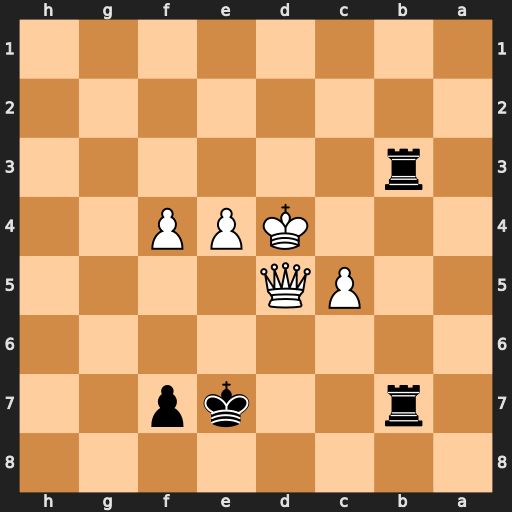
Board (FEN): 8/1r2kp2/8/2PQ4/3KPP2/1r6/8/8
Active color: b
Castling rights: -
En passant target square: -
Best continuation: Rd7 Qxd7+ Kxd7